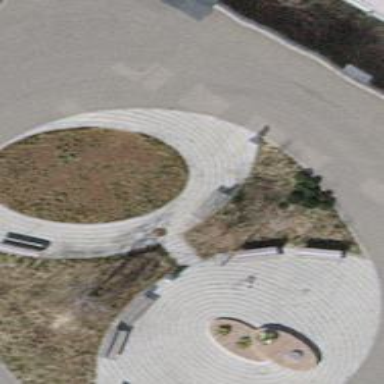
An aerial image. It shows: Brown bench.